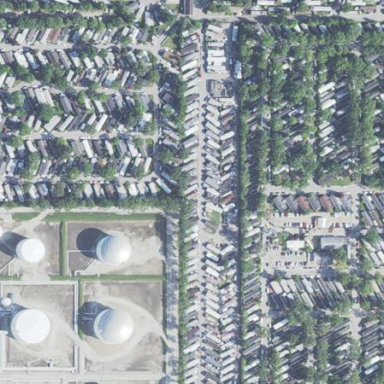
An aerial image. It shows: Residential area designated as trailer park.